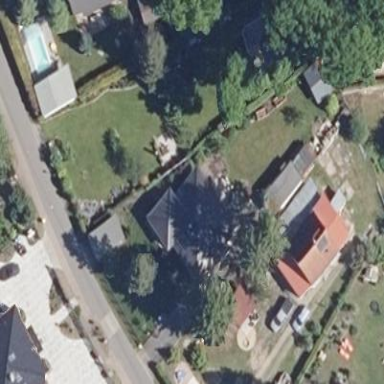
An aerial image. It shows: Simple house.